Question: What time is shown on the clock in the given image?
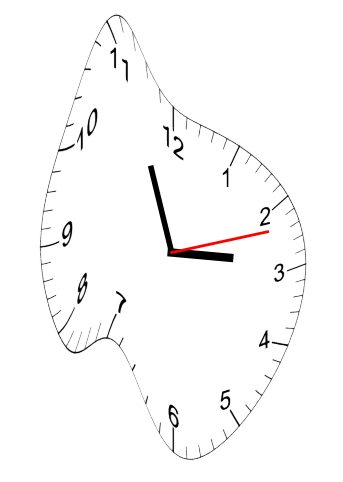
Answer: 02:56:12